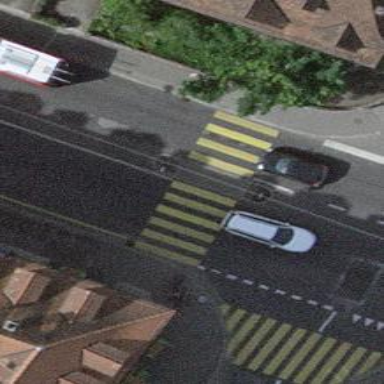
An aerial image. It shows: Footway on traffic island with asphalt surface.